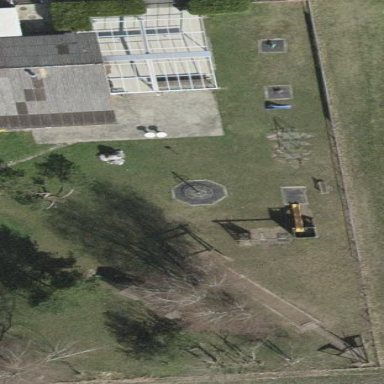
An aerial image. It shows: Playground area for leisure land.